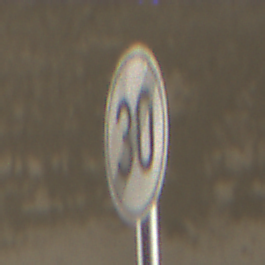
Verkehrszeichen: EndeGeschwindigkeit30
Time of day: Midday
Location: Roofed (Tunnel)
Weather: NotSpecified
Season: NotSpecified
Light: Natural